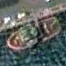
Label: civil